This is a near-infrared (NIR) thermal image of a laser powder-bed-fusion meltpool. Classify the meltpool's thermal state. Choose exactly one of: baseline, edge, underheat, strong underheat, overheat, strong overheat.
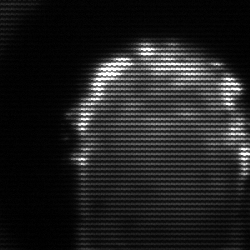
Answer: baseline